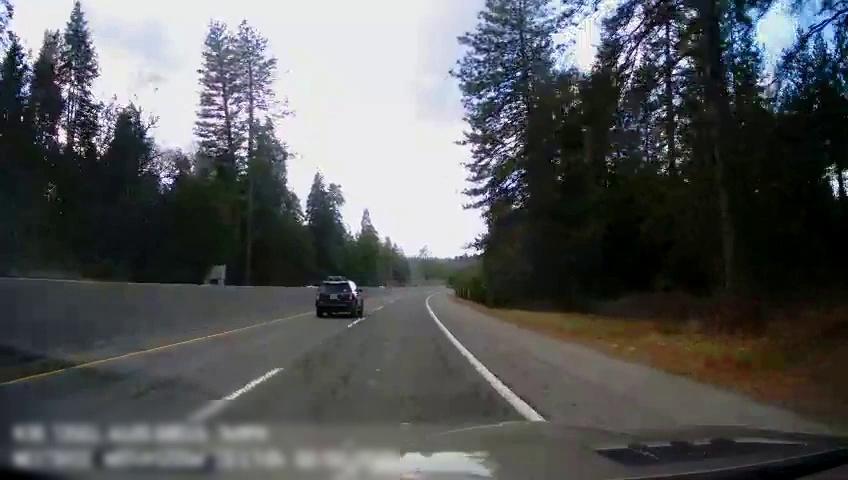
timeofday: Day
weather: Cloudy
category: Drivable Space
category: Vehicles | SUV
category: Vehicles | Truck
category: Lanes | Alternate Lane
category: Lanes | Current Lane
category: Lanes | Current Lane